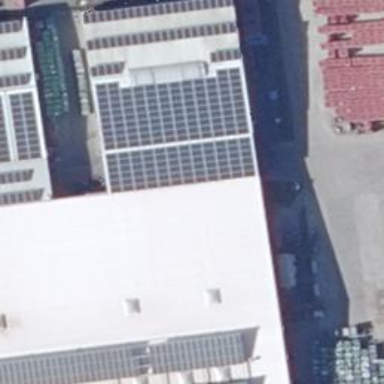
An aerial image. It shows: Industrial building with small solar photovoltaic panel generator providing electricity.